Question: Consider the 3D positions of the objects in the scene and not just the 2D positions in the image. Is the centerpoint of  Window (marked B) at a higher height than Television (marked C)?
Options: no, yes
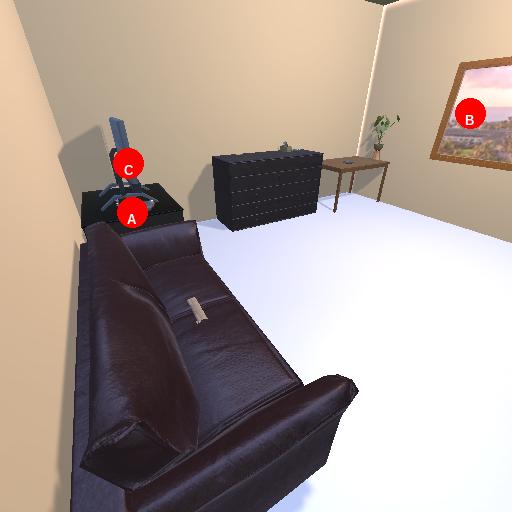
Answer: no